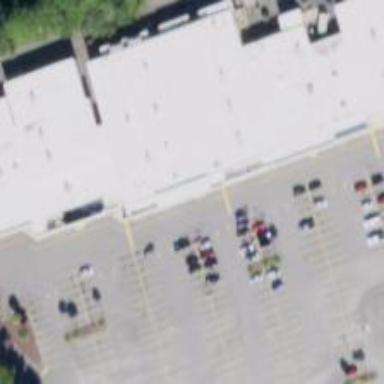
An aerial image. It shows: Supermarket.